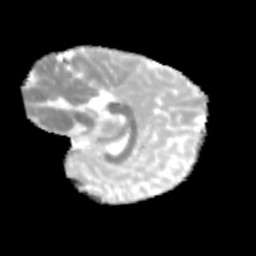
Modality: MD
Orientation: sagittal
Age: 11
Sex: male
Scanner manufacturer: siemens
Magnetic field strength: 3 T
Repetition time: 3.8 s
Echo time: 0.07 s